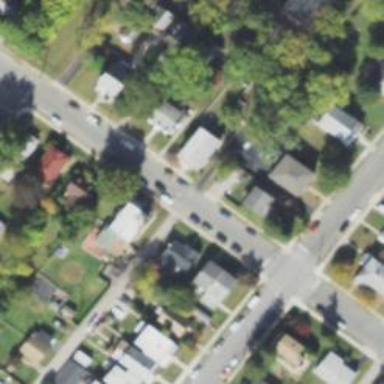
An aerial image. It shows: Residential road.